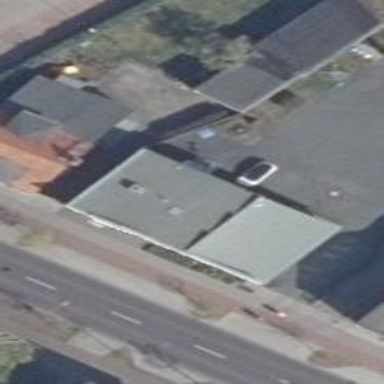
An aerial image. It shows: Flat-roofed commercial building with white facade. The roof is black in color.